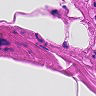
Metastatic tissue present: no